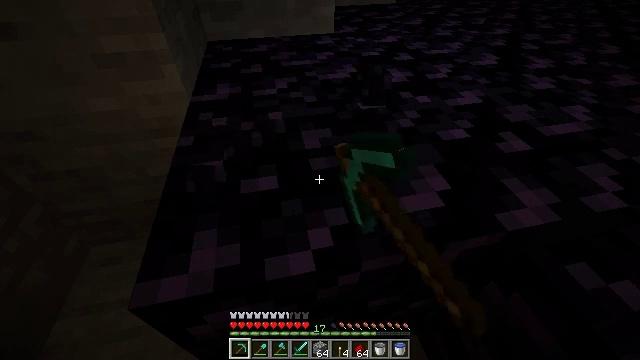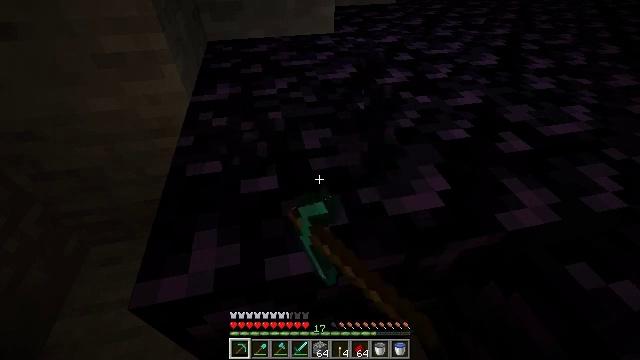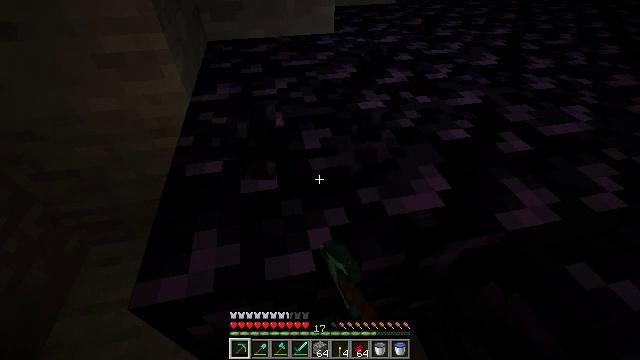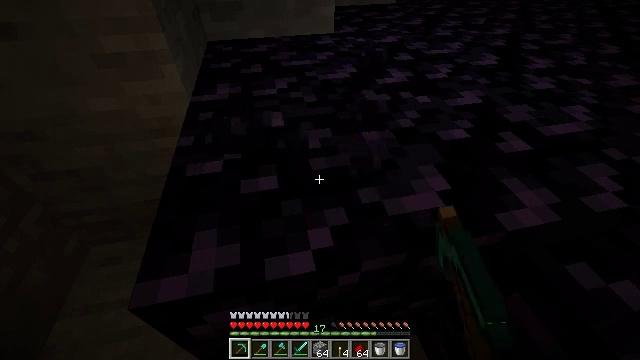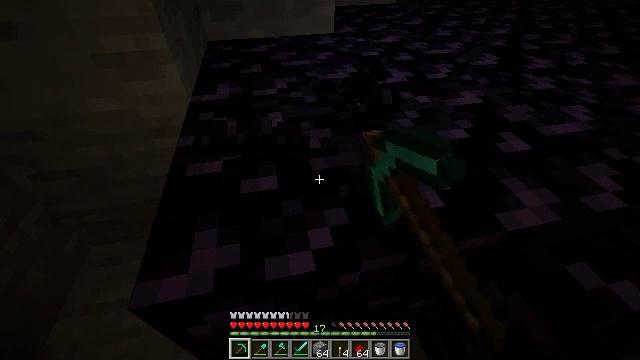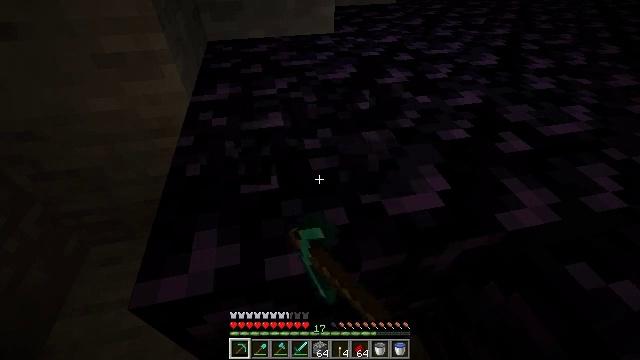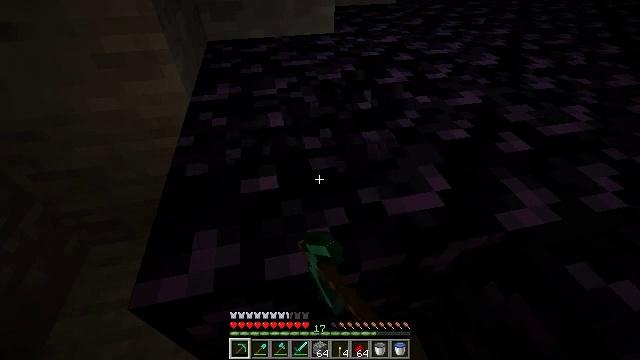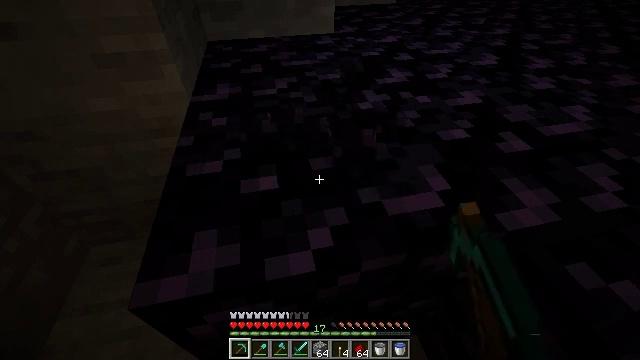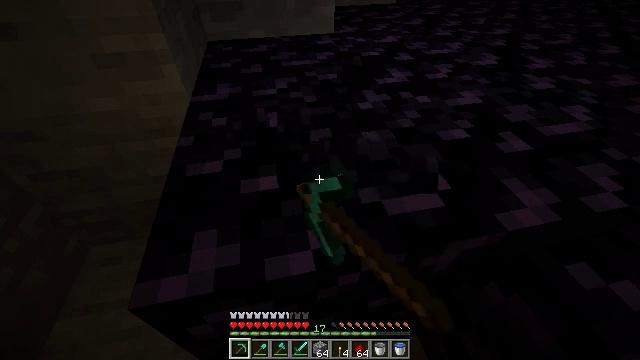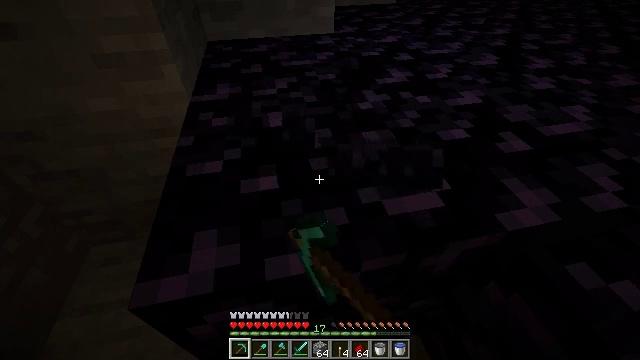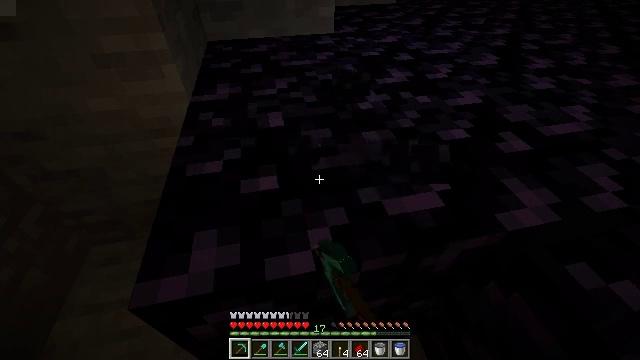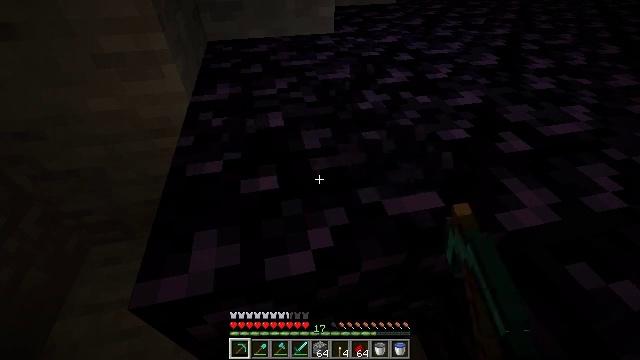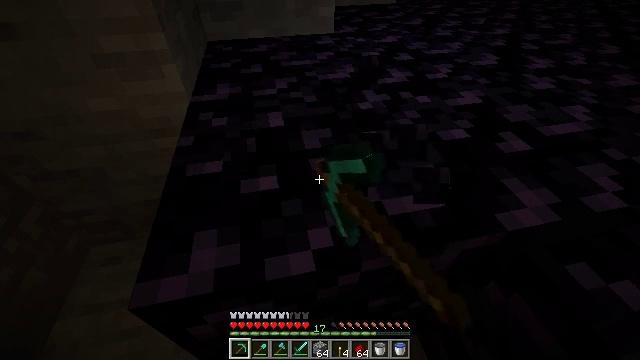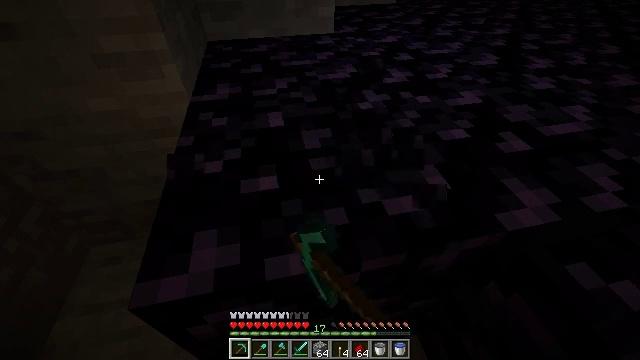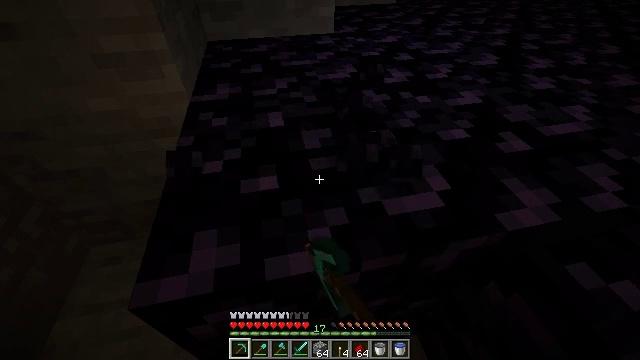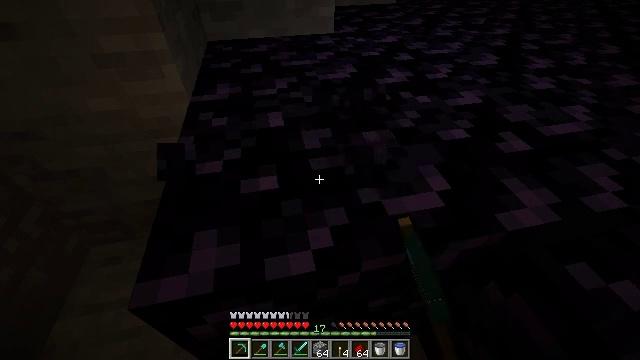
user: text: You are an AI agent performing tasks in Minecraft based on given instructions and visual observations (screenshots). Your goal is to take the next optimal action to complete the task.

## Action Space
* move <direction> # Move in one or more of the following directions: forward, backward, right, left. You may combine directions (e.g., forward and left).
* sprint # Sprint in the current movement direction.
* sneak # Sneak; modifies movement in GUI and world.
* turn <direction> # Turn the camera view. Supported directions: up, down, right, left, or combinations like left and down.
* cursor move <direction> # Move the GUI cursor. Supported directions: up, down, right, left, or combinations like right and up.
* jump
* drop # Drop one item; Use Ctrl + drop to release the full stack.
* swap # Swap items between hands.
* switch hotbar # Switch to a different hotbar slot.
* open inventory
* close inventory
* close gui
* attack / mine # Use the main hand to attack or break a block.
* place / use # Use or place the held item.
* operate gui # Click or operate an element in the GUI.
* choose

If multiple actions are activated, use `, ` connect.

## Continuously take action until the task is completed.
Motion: motion action
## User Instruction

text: Mine the tough obsidian.
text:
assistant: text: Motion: attack / mine
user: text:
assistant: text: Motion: attack / mine
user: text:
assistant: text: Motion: attack / mine
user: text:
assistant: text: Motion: attack / mine
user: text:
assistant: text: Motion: attack / mine
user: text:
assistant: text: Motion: attack / mine
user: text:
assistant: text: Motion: attack / mine
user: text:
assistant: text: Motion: attack / mine
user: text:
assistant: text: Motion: attack / mine
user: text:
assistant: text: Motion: attack / mine
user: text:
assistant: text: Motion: attack / mine
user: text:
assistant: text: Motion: attack / mine
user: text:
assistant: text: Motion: attack / mine
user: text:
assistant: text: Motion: attack / mine
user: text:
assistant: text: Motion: attack / mine
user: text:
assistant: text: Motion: attack / mine
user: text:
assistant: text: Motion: attack / mine
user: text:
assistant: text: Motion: attack / mine
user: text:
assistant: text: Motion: attack / mine
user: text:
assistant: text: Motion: attack / mine
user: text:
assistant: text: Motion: attack / mine
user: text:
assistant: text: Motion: attack / mine
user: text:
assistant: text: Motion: attack / mine
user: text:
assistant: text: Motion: attack / mine
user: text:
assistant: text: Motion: attack / mine
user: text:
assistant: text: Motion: attack / mine
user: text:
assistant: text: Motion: attack / mine
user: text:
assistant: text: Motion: attack / mine
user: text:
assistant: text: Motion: attack / mine
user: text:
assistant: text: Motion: attack / mine